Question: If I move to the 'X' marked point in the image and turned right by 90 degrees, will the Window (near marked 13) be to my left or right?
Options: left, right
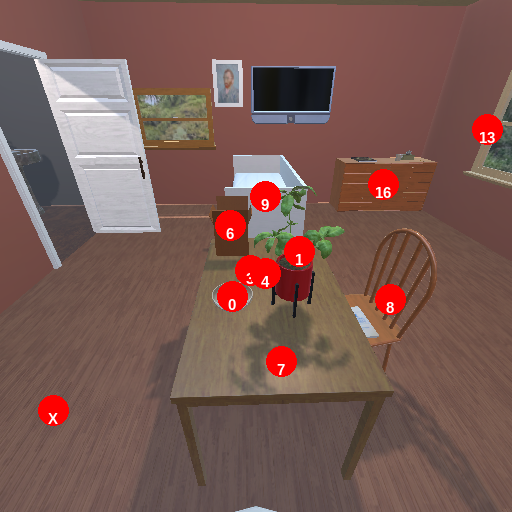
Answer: left